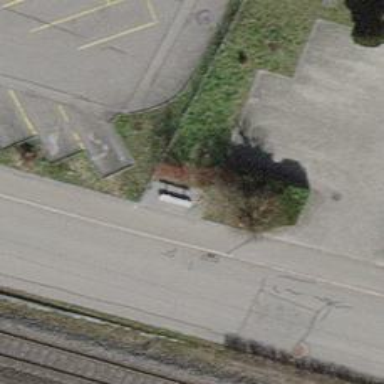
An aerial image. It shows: Brown bench.